Field crop: maize
Growth stage: 2
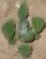
Species: chenopodium